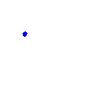
Particle: electron